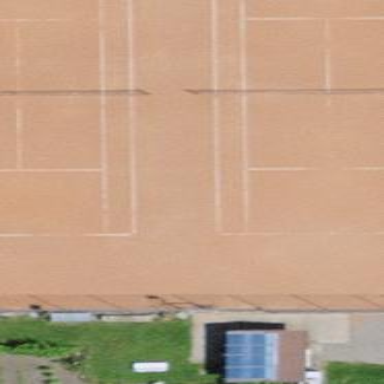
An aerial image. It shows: Tennis court on pitch.